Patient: sex M, age 63
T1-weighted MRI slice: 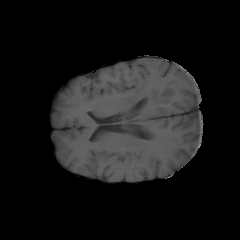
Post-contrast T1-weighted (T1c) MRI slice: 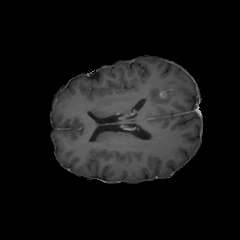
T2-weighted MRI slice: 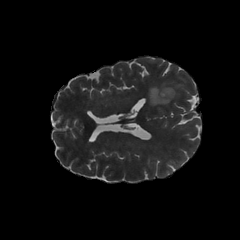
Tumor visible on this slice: yes
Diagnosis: Glioblastoma, IDH-wildtype
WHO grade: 4